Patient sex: F
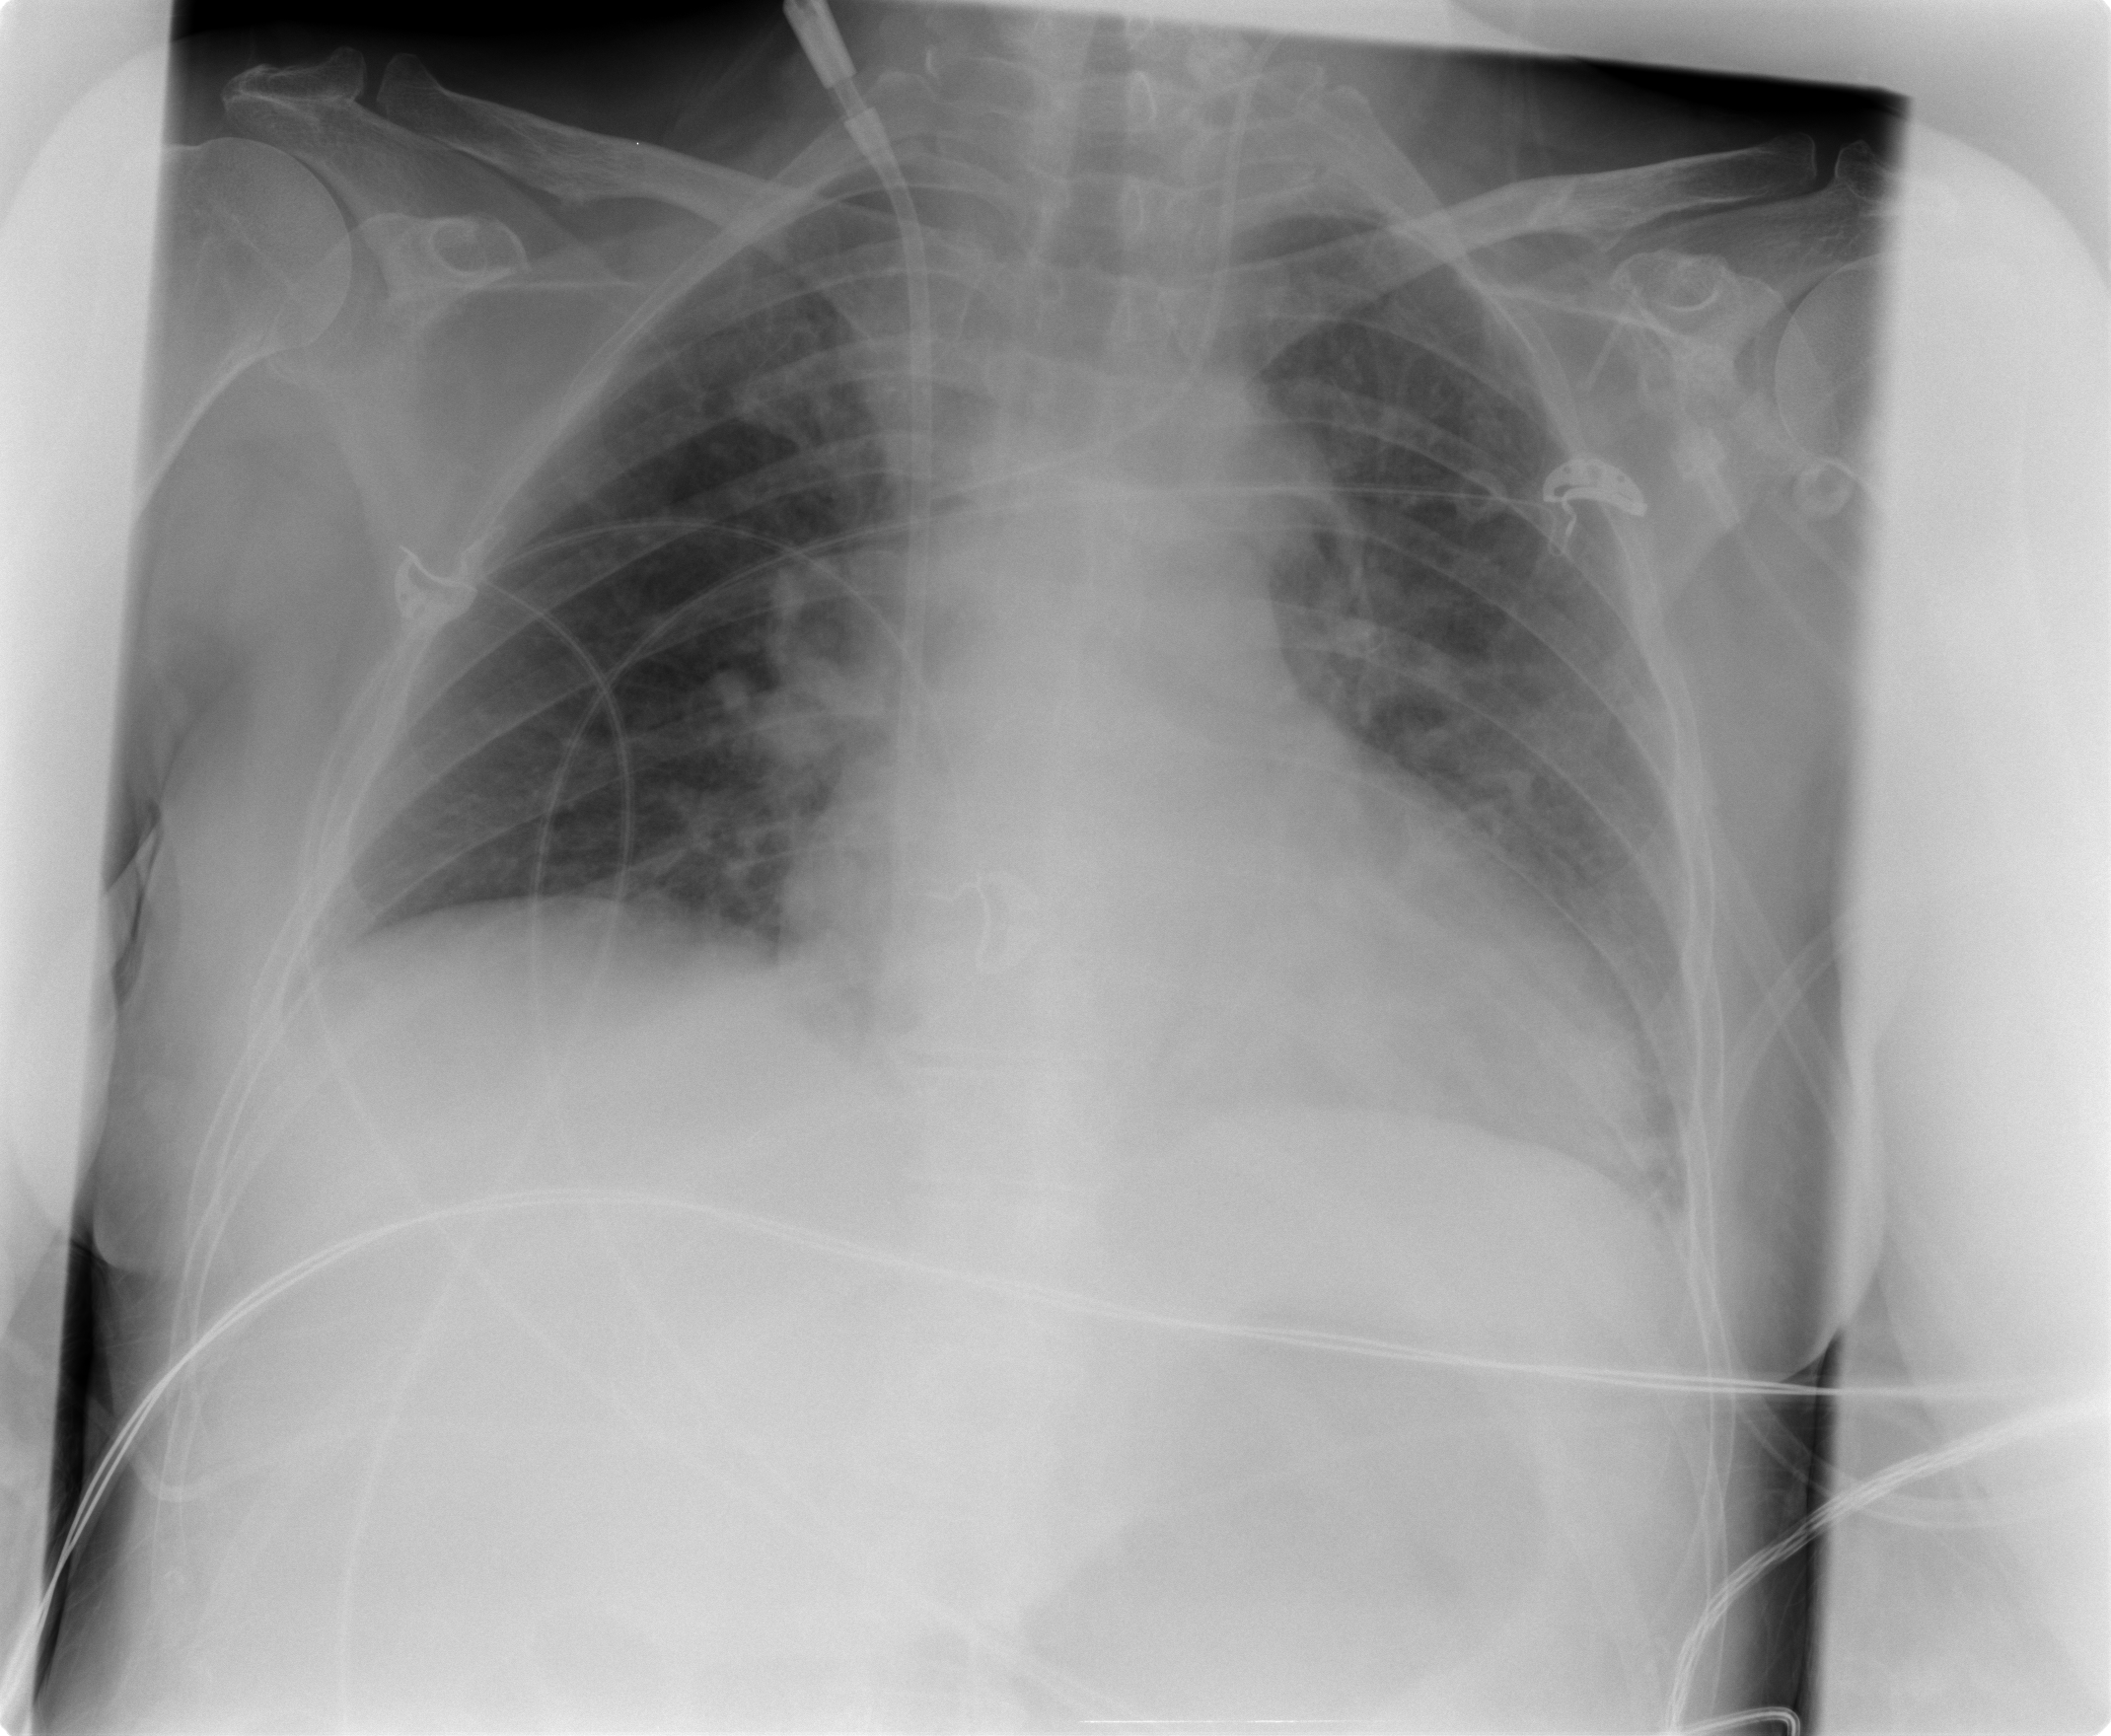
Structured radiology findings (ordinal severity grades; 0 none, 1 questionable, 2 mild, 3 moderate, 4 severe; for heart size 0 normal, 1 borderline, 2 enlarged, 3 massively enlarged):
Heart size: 2
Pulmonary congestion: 2
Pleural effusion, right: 0
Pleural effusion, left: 1
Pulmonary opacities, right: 0
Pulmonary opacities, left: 0
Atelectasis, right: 0
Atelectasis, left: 2